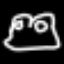
Label: frog